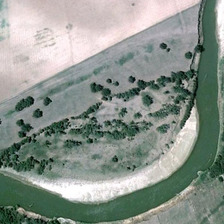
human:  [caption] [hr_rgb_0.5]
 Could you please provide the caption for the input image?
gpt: some green trees and farmlands are in two sides of a curved river .

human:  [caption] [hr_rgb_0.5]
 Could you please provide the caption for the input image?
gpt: some green trees and farmlands are in two sides of a curved river .

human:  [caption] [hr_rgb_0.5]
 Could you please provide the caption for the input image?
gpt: some green trees and farmlands are in two sides of a curved river .

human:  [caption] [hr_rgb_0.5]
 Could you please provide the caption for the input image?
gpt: some green trees and farmlands are in two sides of a curved river .

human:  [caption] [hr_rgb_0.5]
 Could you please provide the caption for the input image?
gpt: some green trees and farmlands are in two sides of a curved river .